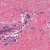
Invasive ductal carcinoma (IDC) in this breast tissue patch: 0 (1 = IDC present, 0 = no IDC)